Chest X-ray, AP view. Patient: 51 years old, sex M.
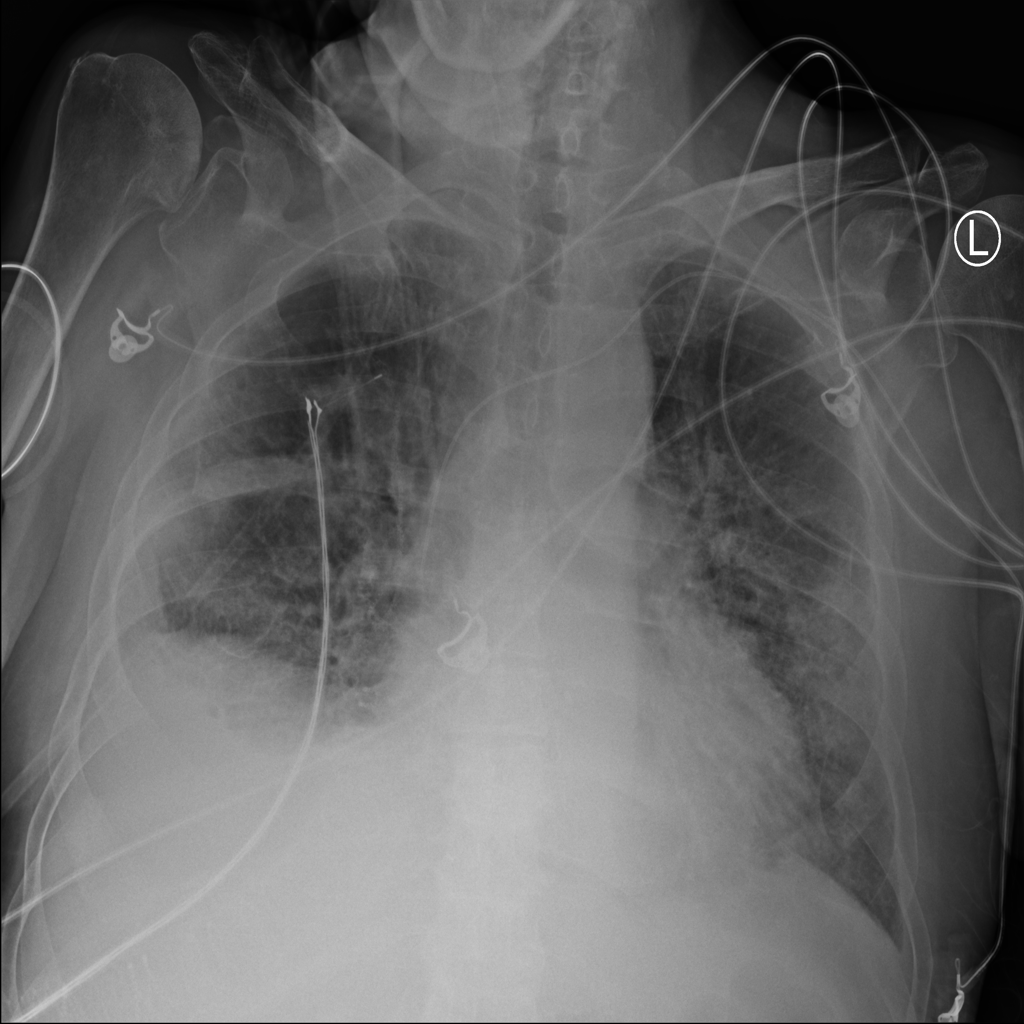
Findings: Effusion, Infiltration